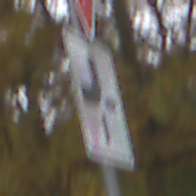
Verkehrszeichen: VerlaufVorfahrtsstrasse2
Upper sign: VorfahrtGewaehren
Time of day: Midday
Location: Outdoor (Nature)
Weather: Overcast
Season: Autumn
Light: Natural